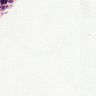
Metastatic tissue present: no